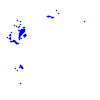
Particle: proton